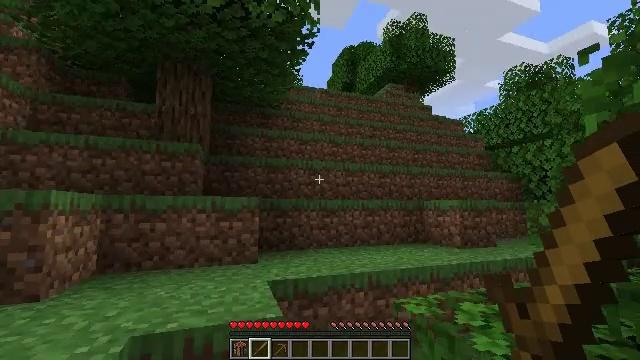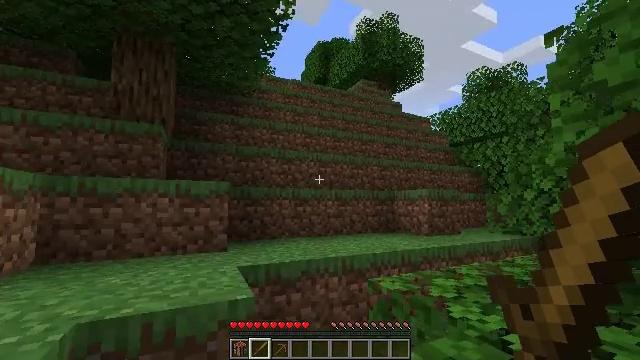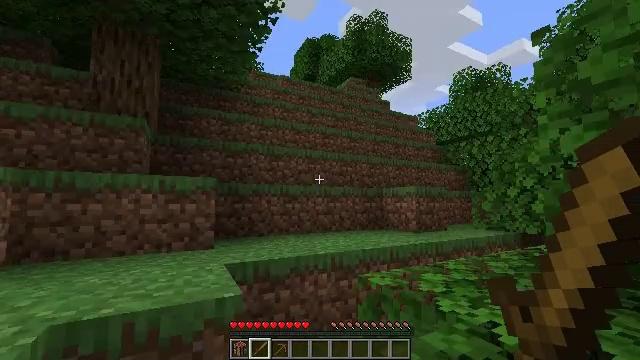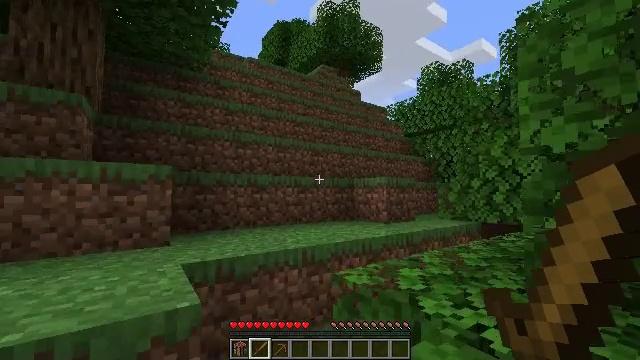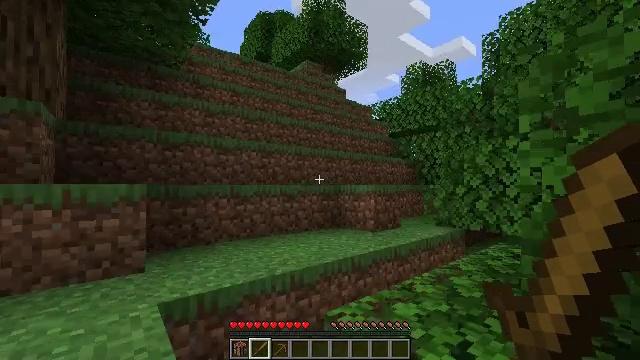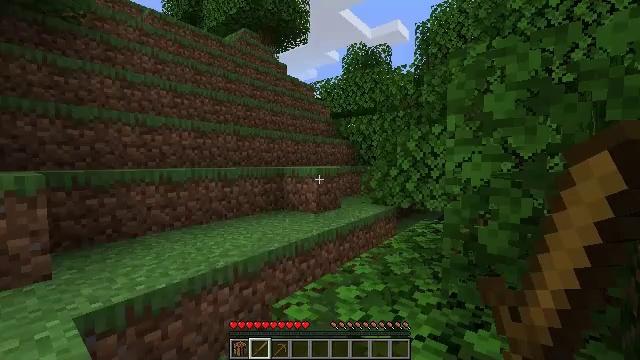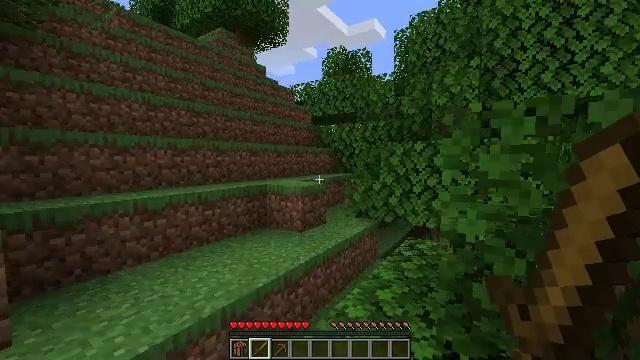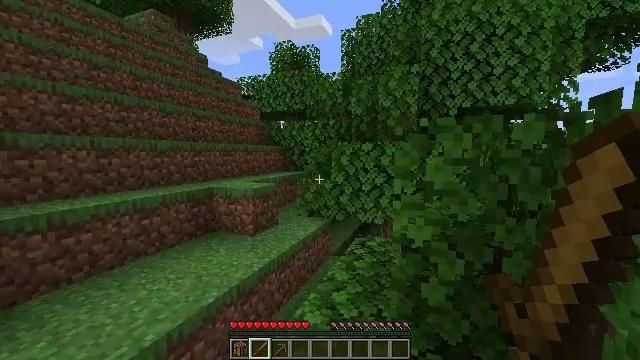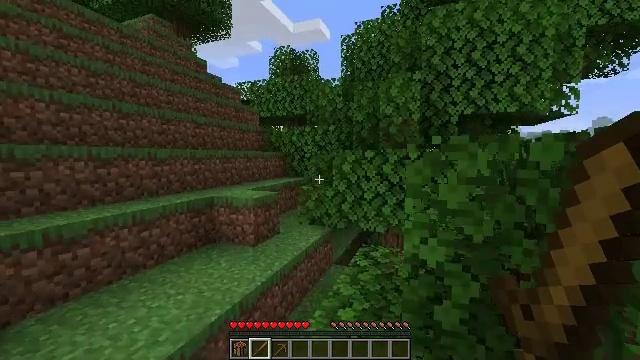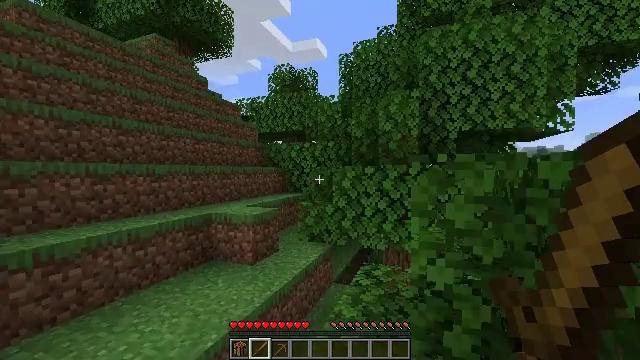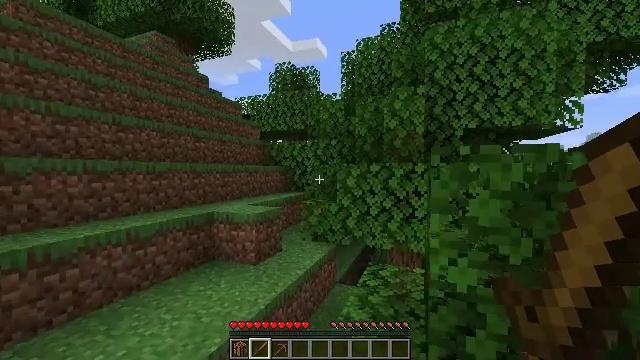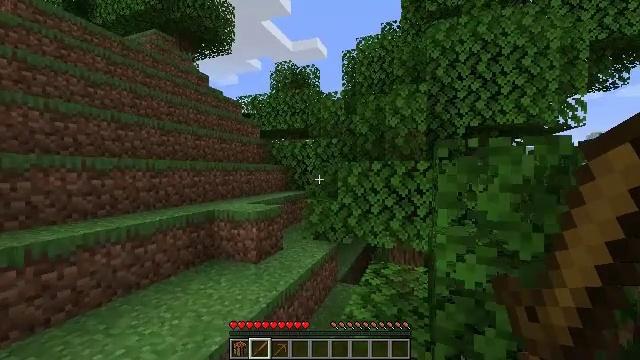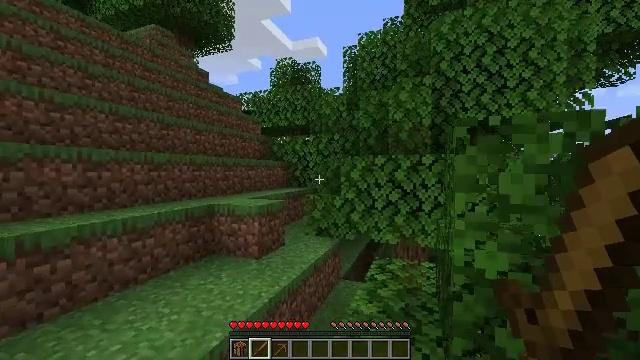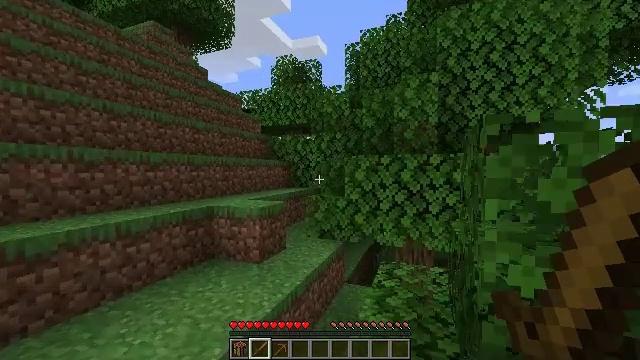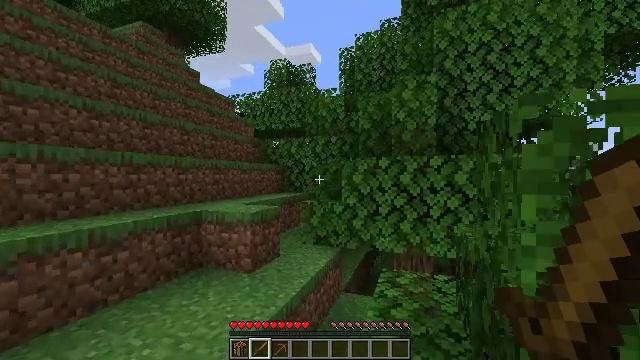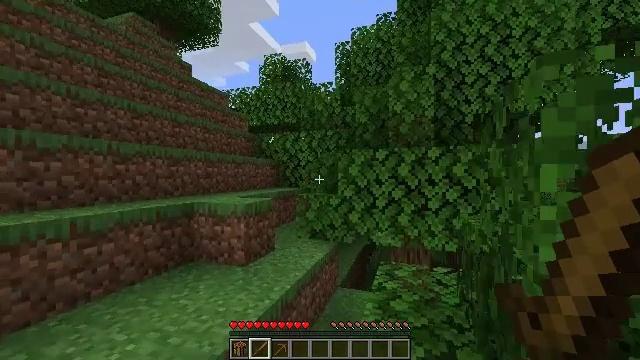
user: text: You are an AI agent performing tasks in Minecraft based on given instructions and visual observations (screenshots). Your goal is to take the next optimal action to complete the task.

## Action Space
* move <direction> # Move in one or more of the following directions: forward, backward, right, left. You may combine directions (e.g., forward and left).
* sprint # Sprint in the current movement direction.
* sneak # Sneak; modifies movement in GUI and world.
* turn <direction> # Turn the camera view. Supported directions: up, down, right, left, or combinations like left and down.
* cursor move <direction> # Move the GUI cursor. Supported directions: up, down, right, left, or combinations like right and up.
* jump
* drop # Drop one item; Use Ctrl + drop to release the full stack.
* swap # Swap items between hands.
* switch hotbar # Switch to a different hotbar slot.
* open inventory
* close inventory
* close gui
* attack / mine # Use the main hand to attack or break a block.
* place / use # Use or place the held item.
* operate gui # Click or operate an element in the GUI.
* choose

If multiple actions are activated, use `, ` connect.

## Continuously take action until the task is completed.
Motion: motion action
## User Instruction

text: Remove oak leaves from branches.
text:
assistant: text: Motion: move forward, turn right, jump
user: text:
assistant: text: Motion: move forward, turn right, jump
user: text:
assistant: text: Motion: move forward, turn right and down, jump
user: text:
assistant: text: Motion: move forward, turn right and down, jump
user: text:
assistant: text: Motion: move forward, turn right and down, jump
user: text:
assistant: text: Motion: move forward, turn right, jump
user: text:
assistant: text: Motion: move forward, turn right and down, jump
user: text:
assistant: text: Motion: move forward, jump
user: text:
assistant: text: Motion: move forward, turn up, jump
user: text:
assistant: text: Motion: move forward, jump
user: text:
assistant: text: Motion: move forward
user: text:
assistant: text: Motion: move forward
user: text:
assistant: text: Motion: move forward
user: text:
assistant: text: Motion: move forward, turn right and up
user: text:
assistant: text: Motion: move forward, turn right
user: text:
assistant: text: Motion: move forward
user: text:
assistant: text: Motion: move forward, turn down
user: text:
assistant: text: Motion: move forward
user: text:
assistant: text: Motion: move forward, turn left
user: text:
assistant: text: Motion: move forward
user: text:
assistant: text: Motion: move forward, turn left
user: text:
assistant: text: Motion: move forward, turn left
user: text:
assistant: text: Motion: move forward, turn left
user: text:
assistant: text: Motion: move forward, turn left
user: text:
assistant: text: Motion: move forward, turn left
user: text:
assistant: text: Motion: move forward, turn left
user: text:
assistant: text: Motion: move forward, turn left
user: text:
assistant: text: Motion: move forward, turn left, jump
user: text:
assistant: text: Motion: move forward, turn left, jump
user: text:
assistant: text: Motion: move forward, turn left, jump